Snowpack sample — Rabbit Ears Pass, Jackson County, Colorado, USA (12/17/25, 1:08 PM MST)
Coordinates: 40.387, -106.625
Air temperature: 34 °F
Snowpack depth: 46 cm
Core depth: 10 cm
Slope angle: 6°, slope face: 165°
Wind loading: medium
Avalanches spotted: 0
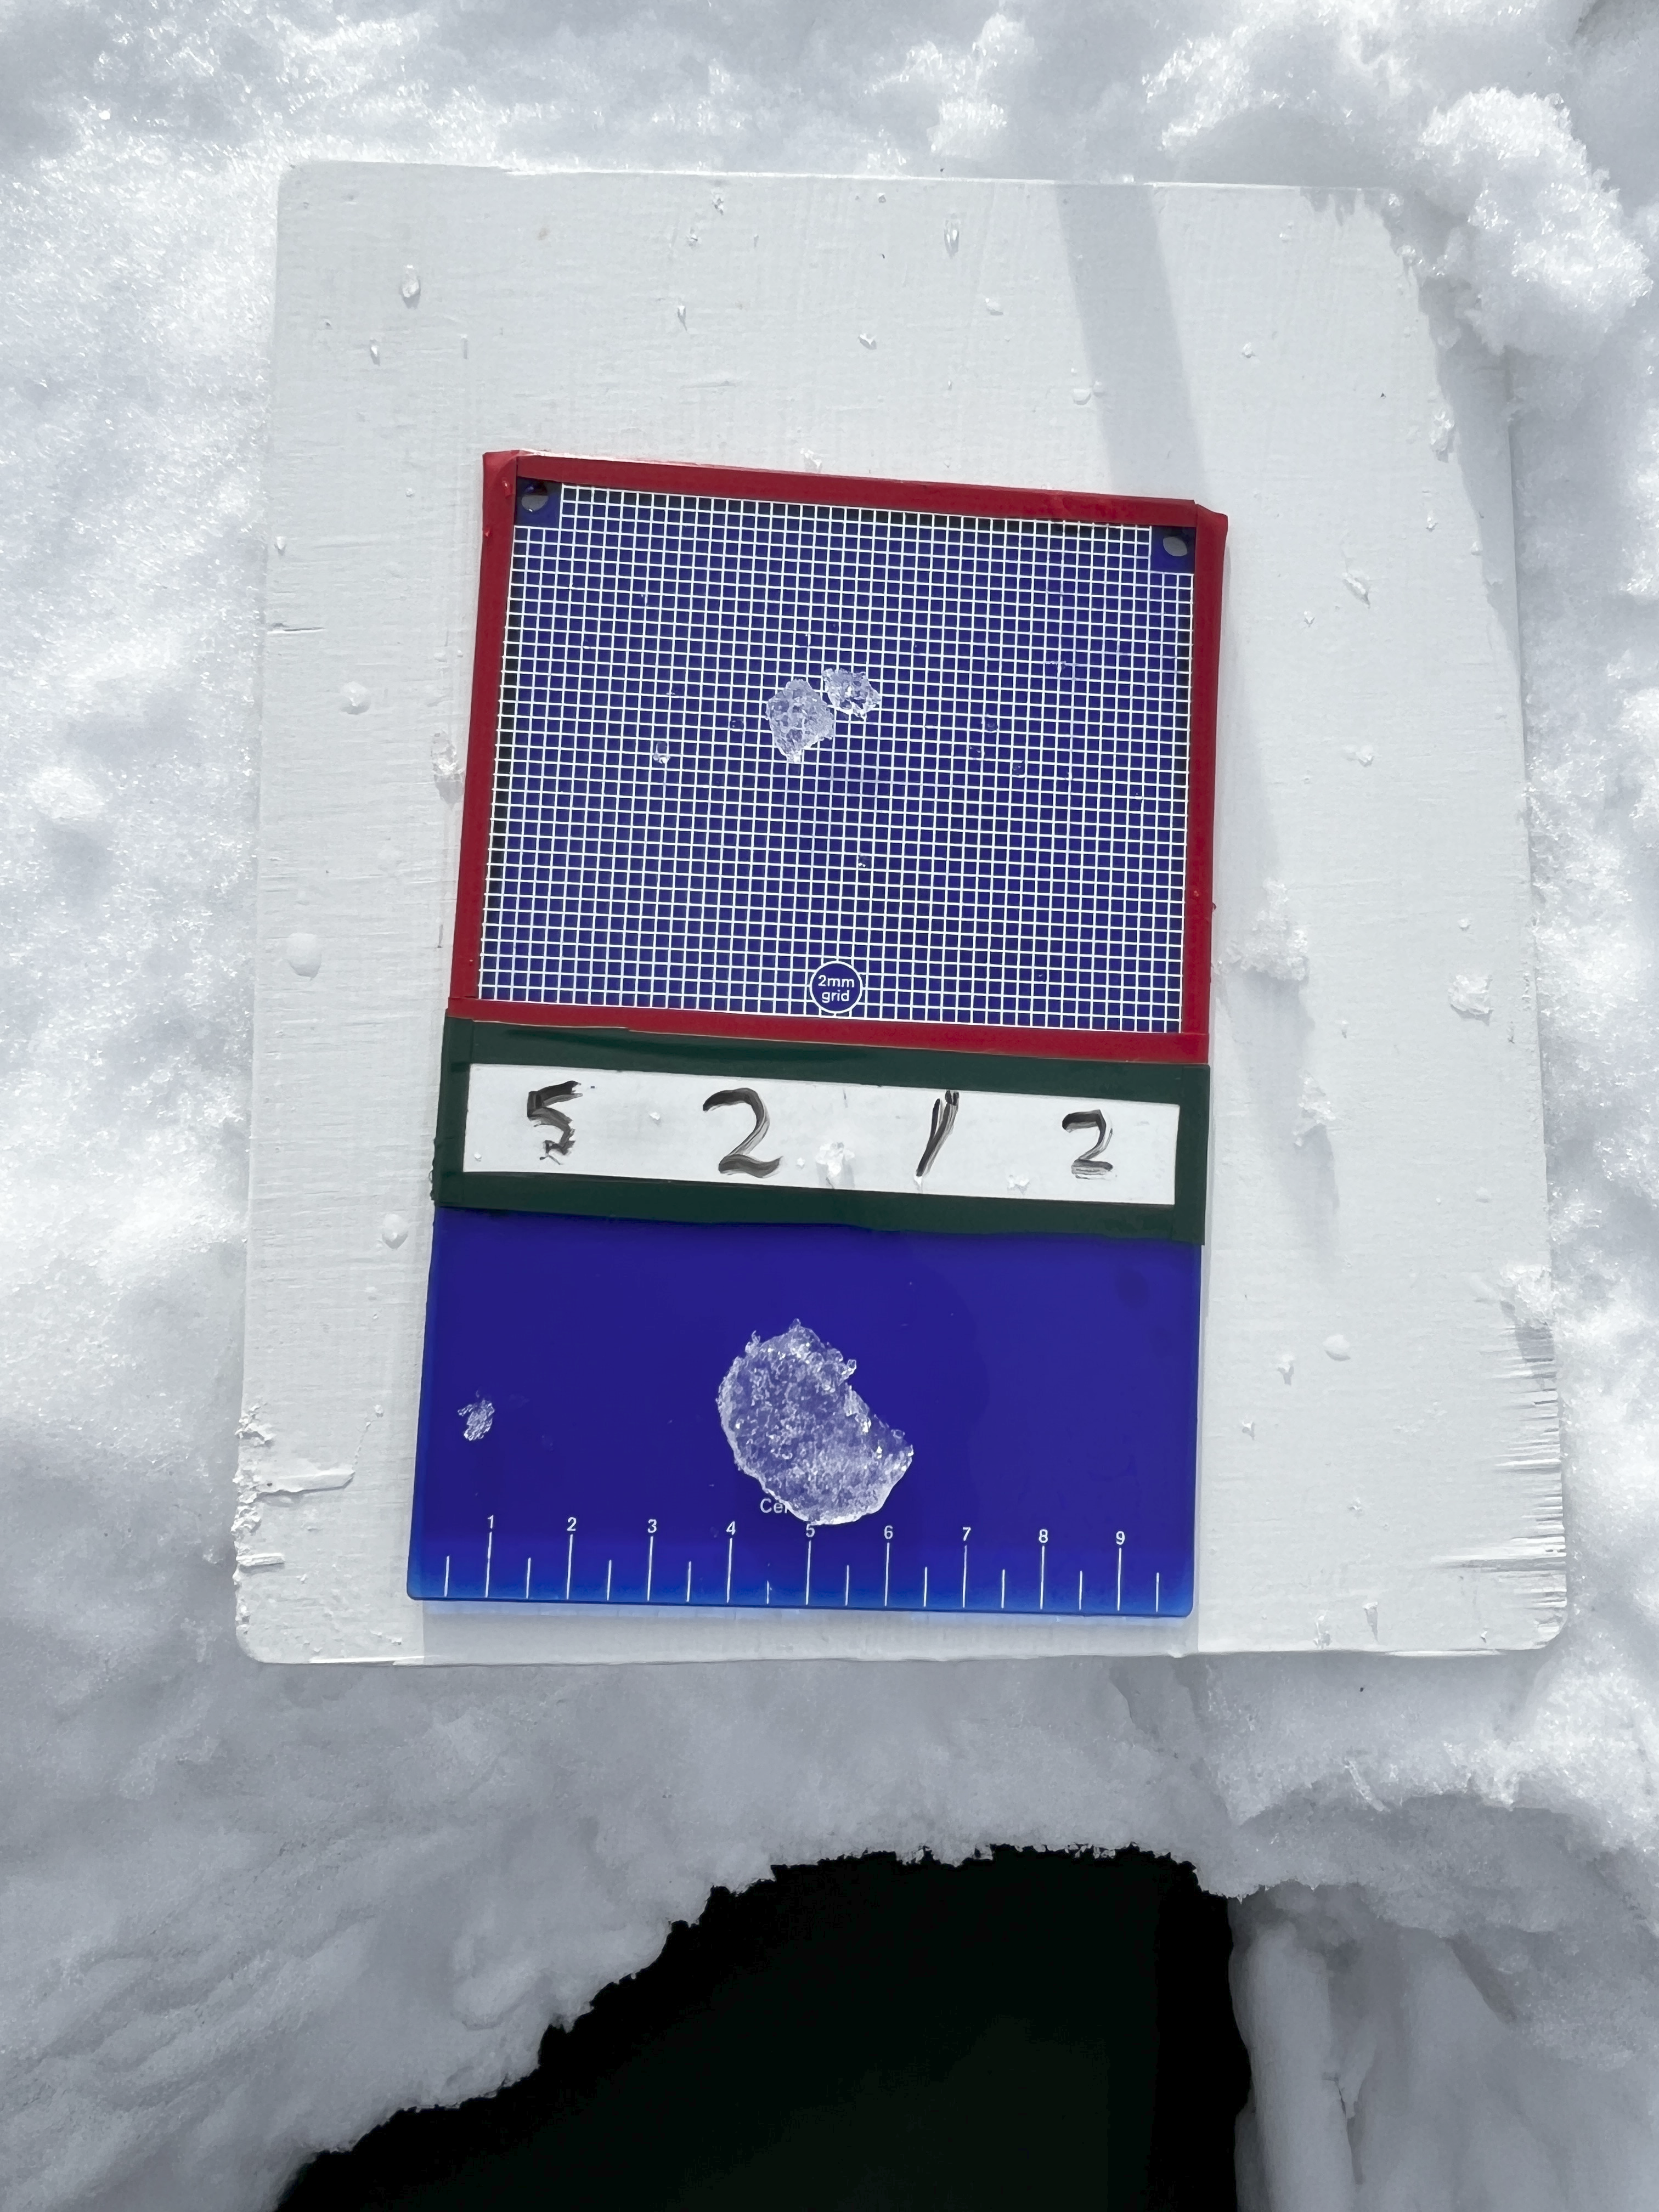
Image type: crystal_card
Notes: No avalanches spotted nearby, although collected in a meadowy area with minimal risk on this face of the pass.